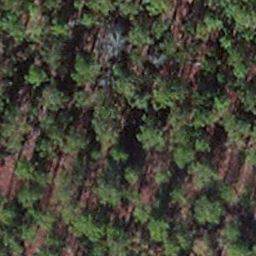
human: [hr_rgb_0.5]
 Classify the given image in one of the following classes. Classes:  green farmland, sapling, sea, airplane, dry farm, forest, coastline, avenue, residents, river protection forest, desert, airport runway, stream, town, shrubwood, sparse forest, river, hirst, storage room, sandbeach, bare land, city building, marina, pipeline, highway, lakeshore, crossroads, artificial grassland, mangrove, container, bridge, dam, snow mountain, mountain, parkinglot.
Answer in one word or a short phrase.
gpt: sapling